Question: I have made a few build settings for various configurations, e.g.
 e.g.
I can access them in various files (e.g. the info.plist) like so:
'''
${MYTESTSETTING}
'''
However is it possible to get the value in the command line enviroment? e.g. after a xcodebuild from Jenkins
I have tried
'''
echo ${MYTESTSETTING}
'''
And
'''
echo $MYTESTSETTING
'''
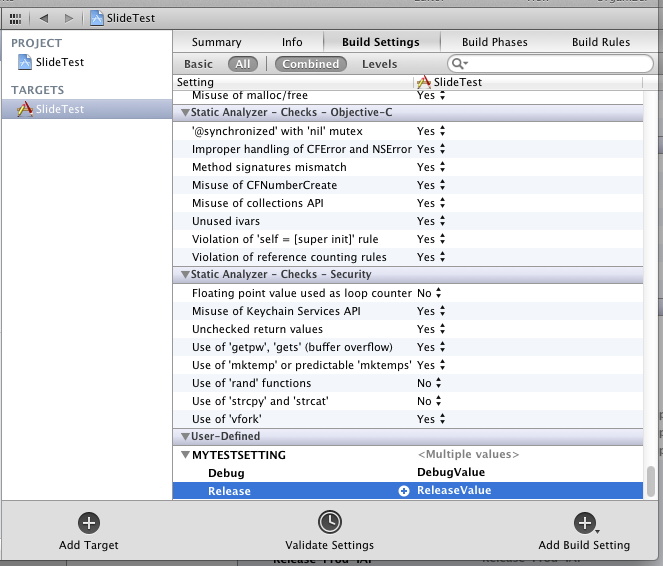
Answer: '''
xcodebuild -showBuildSettings
'''
shows all build settings, including the user-defined settings. Example:
'''
$ xcodebuild -configuration Debug -showBuildSettings | grep MYTESTSETTING
MYTESTSETTING = DebugValue
$ xcodebuild -configuration Release -showBuildSettings | grep MYTESTSETTING
MYTESTSETTING = ReleaseValue
'''
To get these variables into the environment of your current shell, you have to parse this output. This can for example be done with a Perl script (or many other scripting languages).
Create a Perl script "exportsettings.pl" with the following contents:
'''
#!/usr/bin/perl
open(FH, "xcodebuild -configuration Release -showBuildSettings|");
while(<FH>) {
if (/\s*(\w+)\s*=\s*(.*)$/) { # Search for <key> = <value>
$key = $1; $value = $2;
print "export $key='$value'
";
}
}
close(FH);
'''
Now you can run the command
'''
$ eval 'perl exportsettings.pl'
'''
from the command line, and (almost) all build settings are in the environment. (There will be some error messages, e.g. "UID: readonly variable").
If you need only your used-defined settings in the environment, you could use a unique prefix (e.g. "MY") and change the line
'''
if (/\s*(\w+)\s*=\s*(.*)$/) { # Search for <key> = <value>
'''
to
'''
if (/\s*(MY\w+)\s*=\s*(.*)$/) { # Search for MY<key> = <value>
'''